Question: I just fetched some data from 'JSon' and listed into my Listview. It's fetching properly. But, in my listview's ''' character didn't support there? What'll i do for this? But, in basically it's supports when, we use like this -
'''
TextView titletv = (TextView)findViewById(R.id.titleTextView);
titletv.setText("I'm in critical situation");
'''
It's displaying fine when we set that character by above code. Otherwise, it won't supports.
In my 'JSON' getting time i've the text like this -
'''
Per capita income likely to cross Rs 60,000 in a11-12
'''
See in above line 'a' Character only disturbed me. But, this actual value is nothing but ''' only.
My Actual result is -
'''
Per capita income likely to cross Rs 60,000 in '11-12
'''
And, my Screenshot is here -

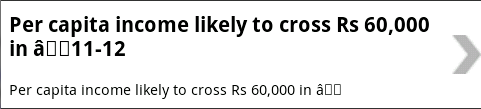
Answer: You should try to escape the value ''' to have '''.
You can do this:
'''
jsonString = jsonString.replace("'","'");
'''
Then you can use it like that:
'''
titletv.setText(jsonString);
'''
Cheers.
As we discuss in the comments the problem was that the encoding was ANSI instead of UTF-8.